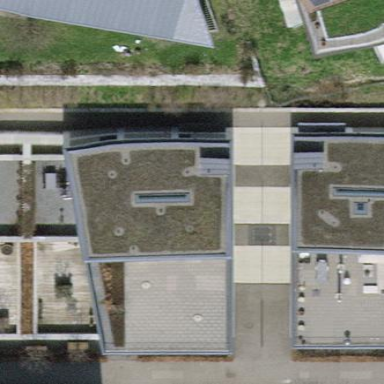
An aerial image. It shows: Building with flat grey roof. The building is light grey in color.